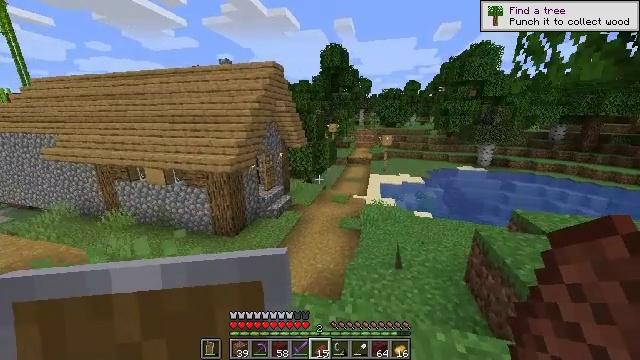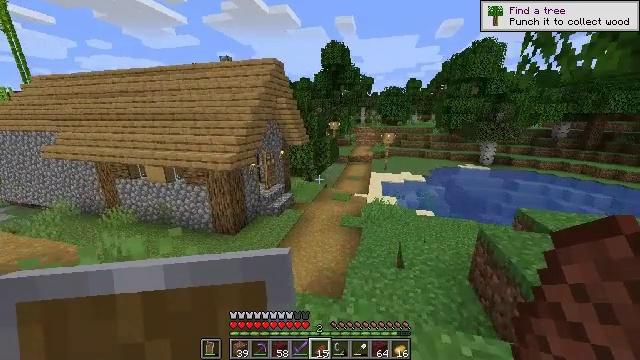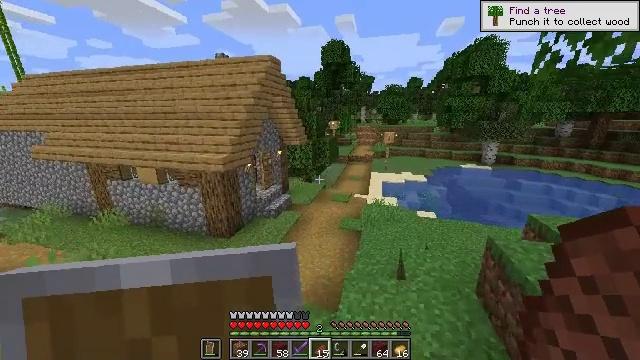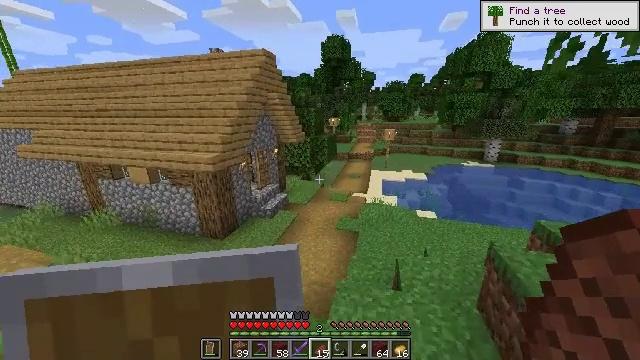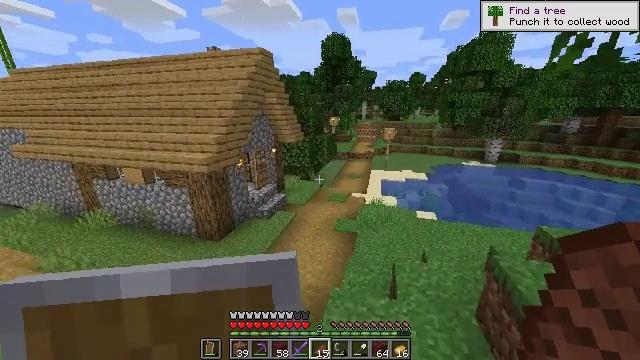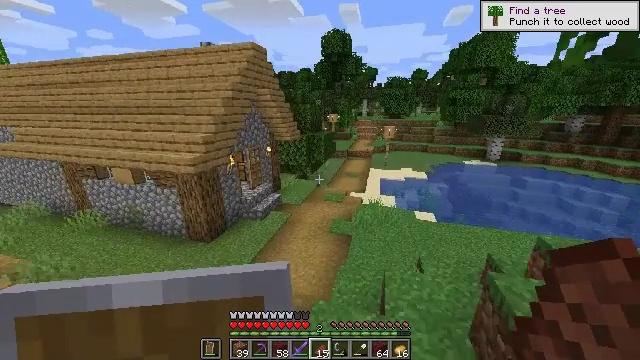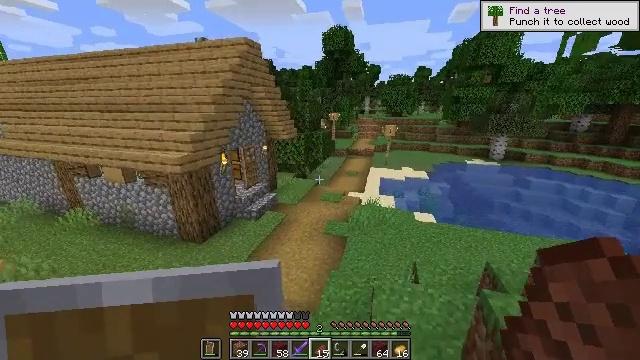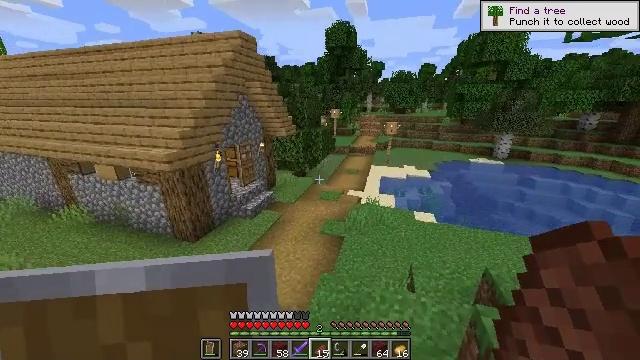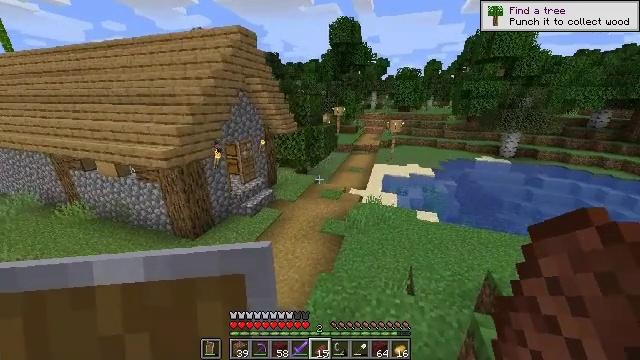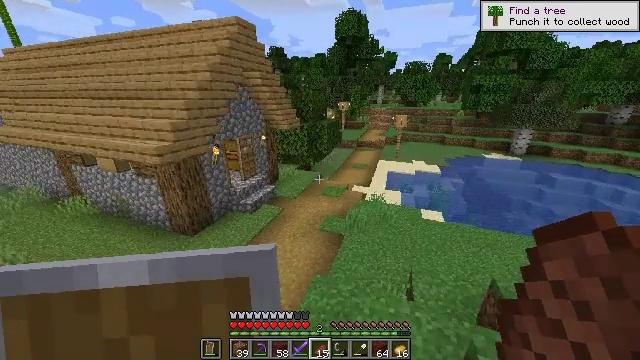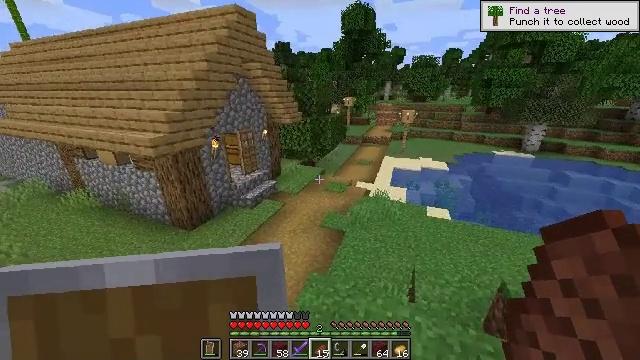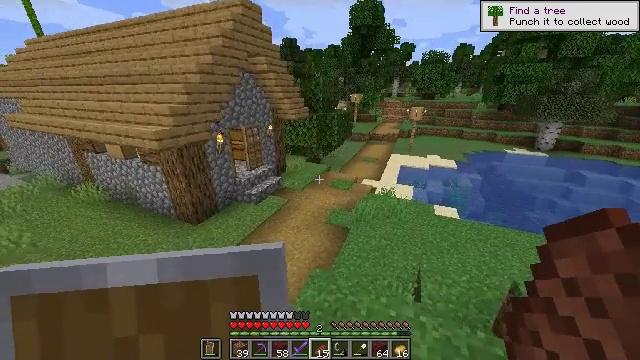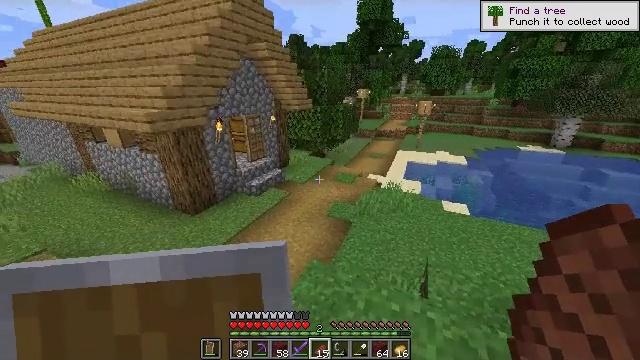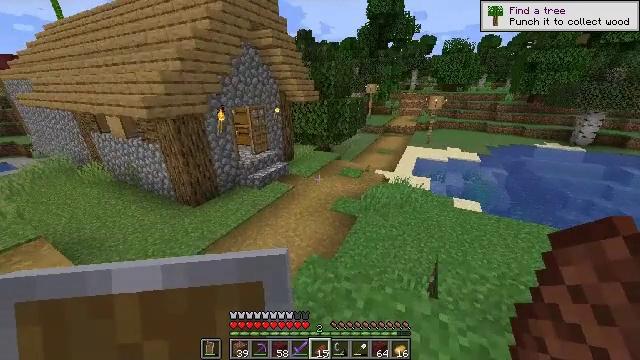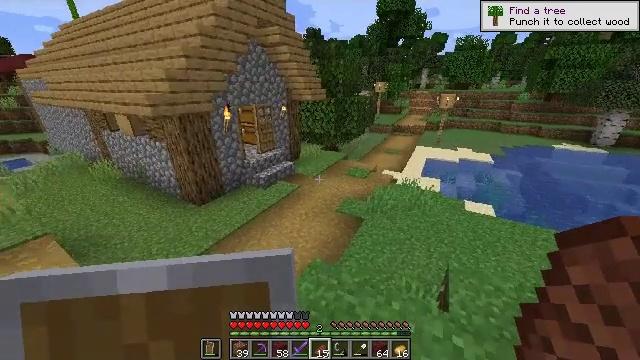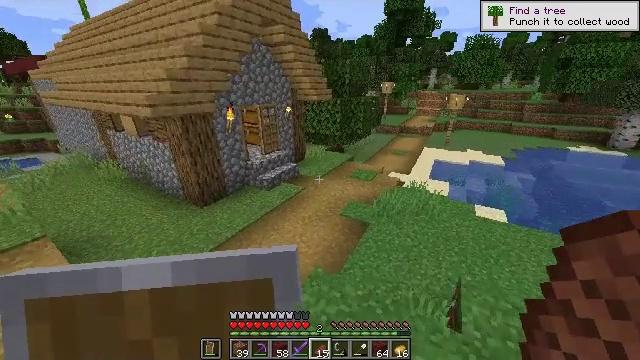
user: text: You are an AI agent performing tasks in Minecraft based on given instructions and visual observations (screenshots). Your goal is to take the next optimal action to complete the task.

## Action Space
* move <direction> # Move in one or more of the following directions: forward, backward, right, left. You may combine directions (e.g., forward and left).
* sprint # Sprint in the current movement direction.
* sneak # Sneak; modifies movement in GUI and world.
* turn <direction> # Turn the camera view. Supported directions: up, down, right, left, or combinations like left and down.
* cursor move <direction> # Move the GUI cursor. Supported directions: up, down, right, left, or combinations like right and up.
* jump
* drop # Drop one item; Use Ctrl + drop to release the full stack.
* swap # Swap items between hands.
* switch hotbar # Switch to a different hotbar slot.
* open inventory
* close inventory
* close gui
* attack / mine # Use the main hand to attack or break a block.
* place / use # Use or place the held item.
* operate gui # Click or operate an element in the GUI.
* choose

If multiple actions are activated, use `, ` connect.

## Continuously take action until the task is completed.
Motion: motion action
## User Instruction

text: Craft gold nugget.
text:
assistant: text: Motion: move forward and move right
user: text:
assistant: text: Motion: move forward and move right
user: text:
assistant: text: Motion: move forward and move right
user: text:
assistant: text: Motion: move forward and move right
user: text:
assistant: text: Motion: move forward and move right
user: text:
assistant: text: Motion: move forward and move right
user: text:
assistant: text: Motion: move forward and move right
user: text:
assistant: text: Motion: move forward and move right, turn left
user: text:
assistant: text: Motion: move forward and move right, turn left
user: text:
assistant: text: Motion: move forward, turn left
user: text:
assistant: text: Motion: move forward, turn left
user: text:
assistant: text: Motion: move forward, turn left
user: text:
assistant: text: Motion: move forward, turn left
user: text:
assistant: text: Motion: move forward, turn left
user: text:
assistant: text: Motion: move forward, turn left
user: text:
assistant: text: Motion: move forward, turn left
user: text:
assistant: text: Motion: move forward, turn left
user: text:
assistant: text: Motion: move forward, turn left
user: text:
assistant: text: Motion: move forward, turn left
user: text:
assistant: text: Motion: move forward, turn left
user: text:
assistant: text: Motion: move forward, turn left
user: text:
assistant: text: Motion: move forward, turn left
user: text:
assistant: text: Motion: move forward, turn left
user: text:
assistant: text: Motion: move forward and move right, turn left and up
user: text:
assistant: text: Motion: move forward and move right, turn left
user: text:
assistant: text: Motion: move forward and move right, turn left
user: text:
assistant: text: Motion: move forward and move right, turn left
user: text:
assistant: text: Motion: move forward and move right, turn left
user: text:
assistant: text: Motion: move forward and move right, turn left
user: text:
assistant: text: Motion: move forward and move right, turn left